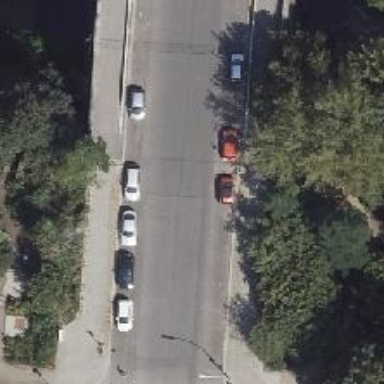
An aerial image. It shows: Residential road with asphalt surface and bridge. The road has separate sidewalks and parallel parking lanes on both sides.